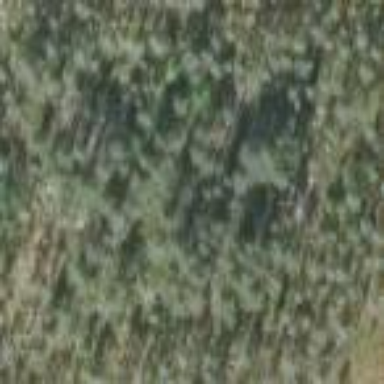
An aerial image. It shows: Woodland with needle-leaved trees.